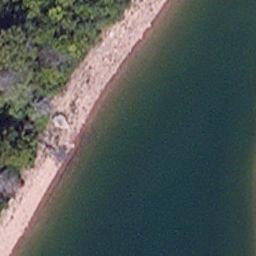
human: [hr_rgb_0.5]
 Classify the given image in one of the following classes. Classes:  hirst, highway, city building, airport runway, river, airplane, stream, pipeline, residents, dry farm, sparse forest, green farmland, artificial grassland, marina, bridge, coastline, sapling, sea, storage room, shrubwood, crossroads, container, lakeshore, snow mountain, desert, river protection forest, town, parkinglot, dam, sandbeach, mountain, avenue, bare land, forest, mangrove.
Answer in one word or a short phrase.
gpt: lakeshore